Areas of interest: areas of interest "Beicai Kindergarten (North Central)"
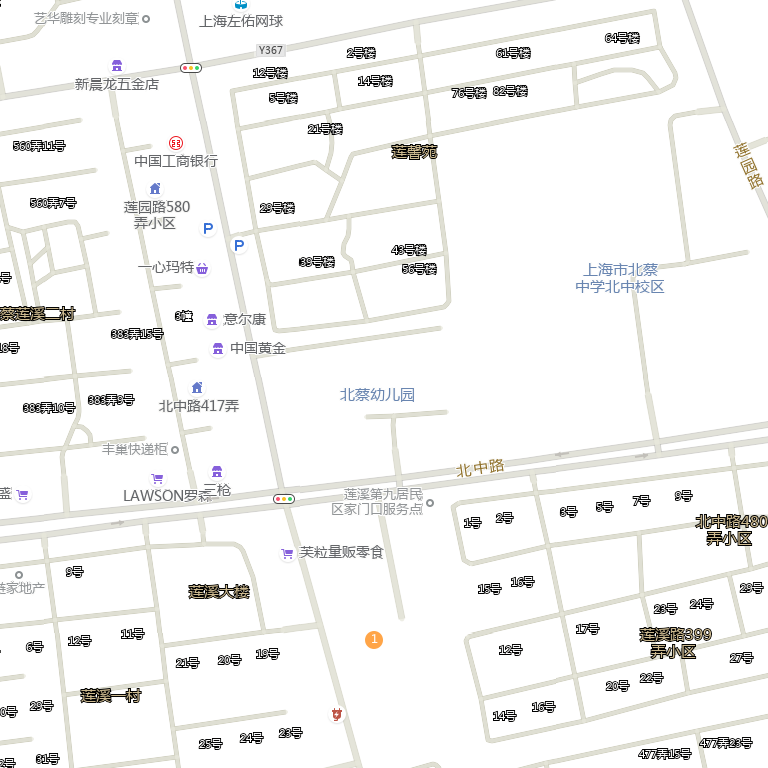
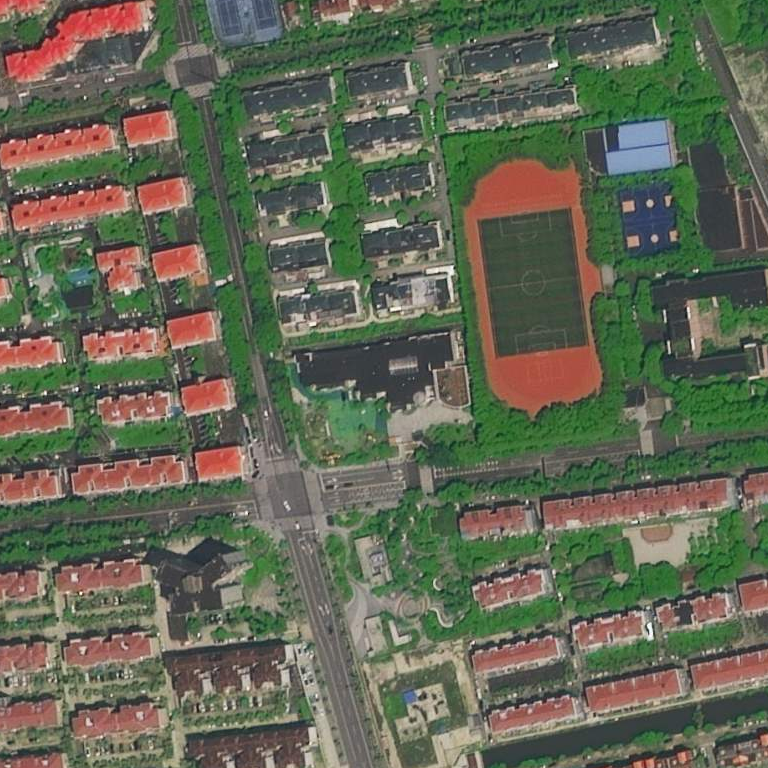